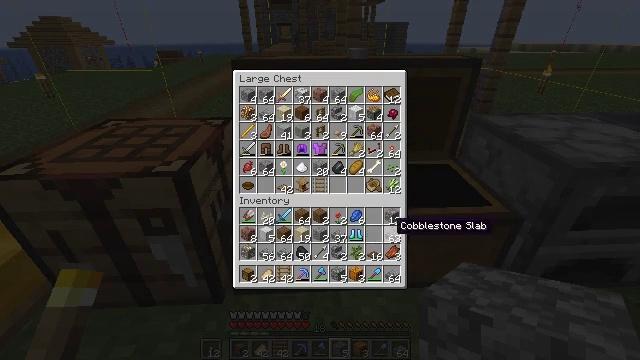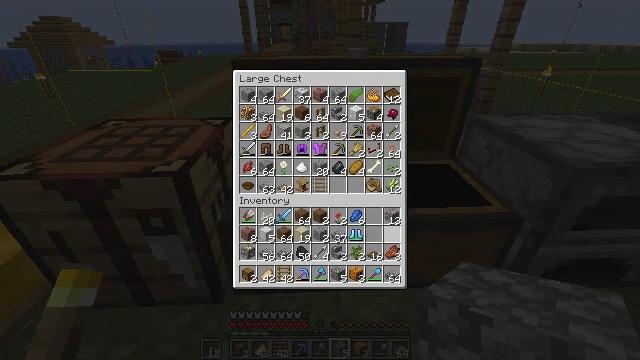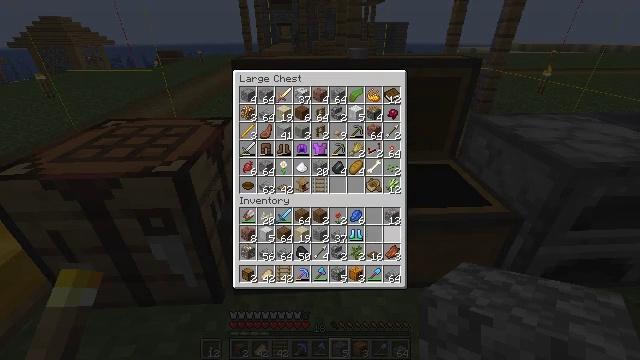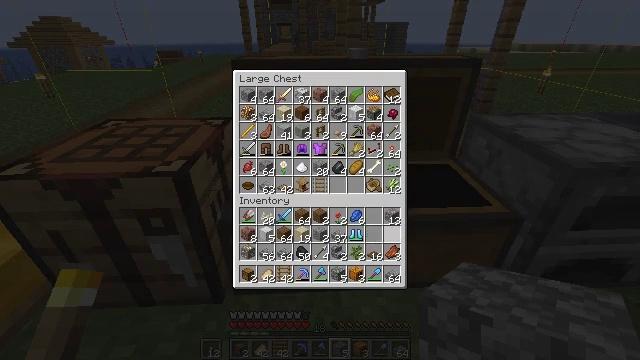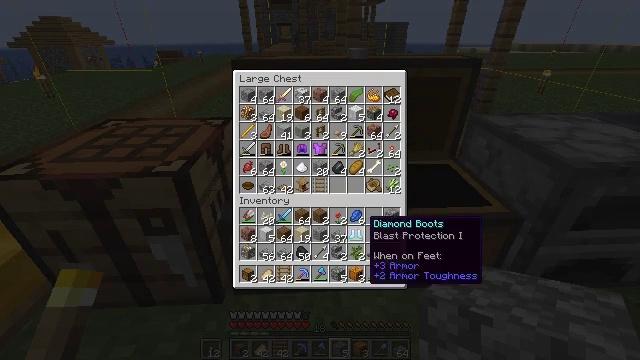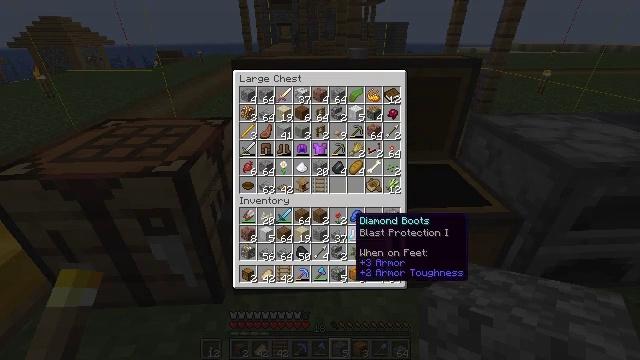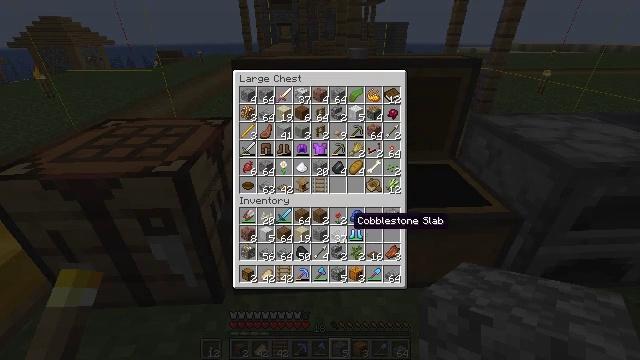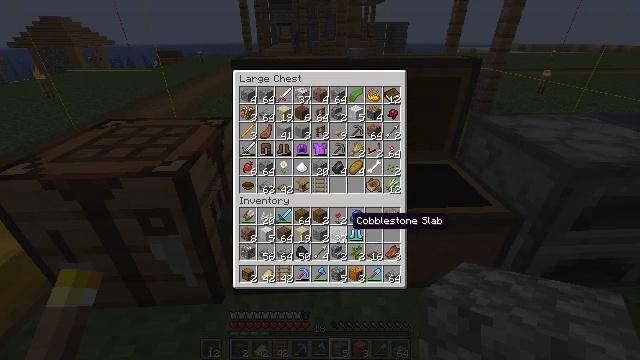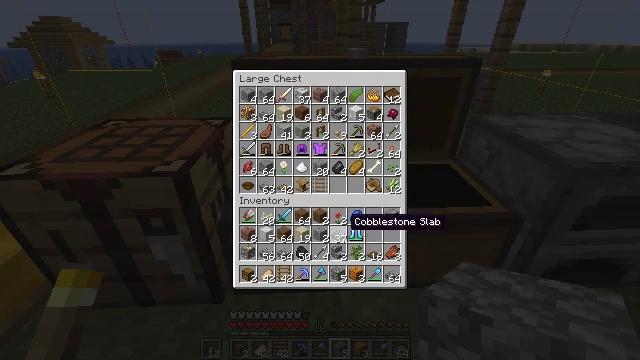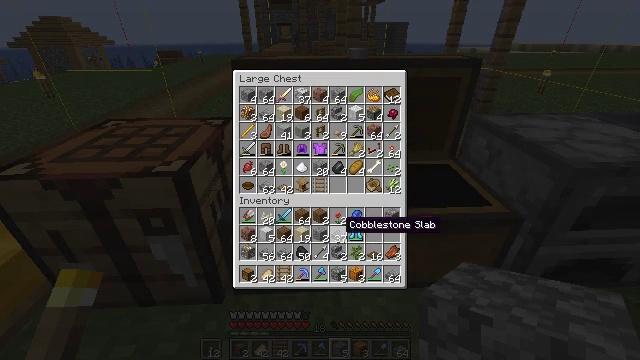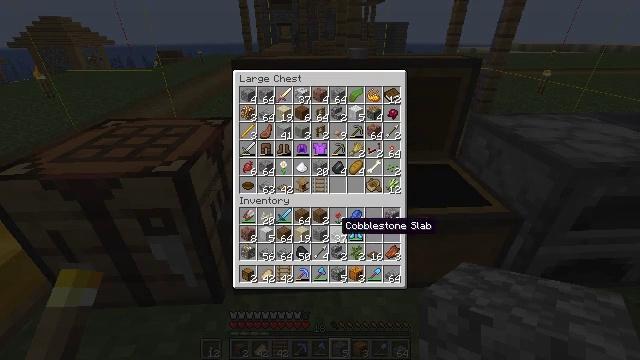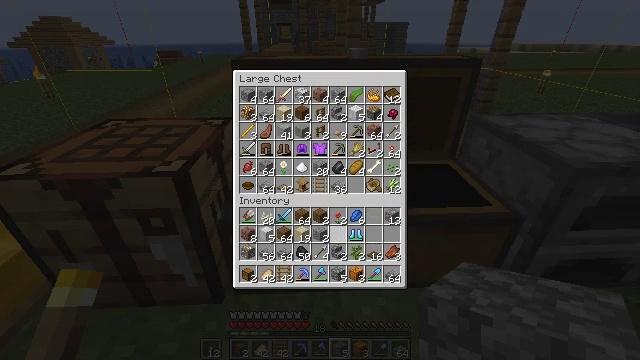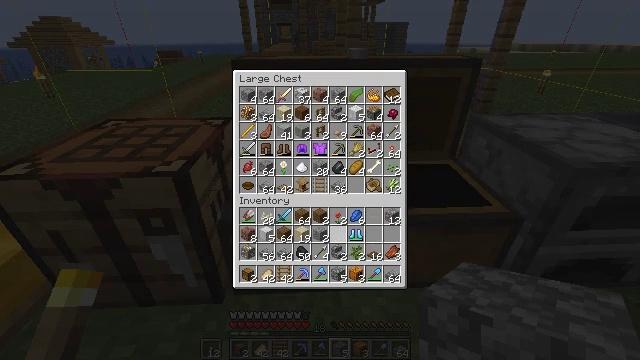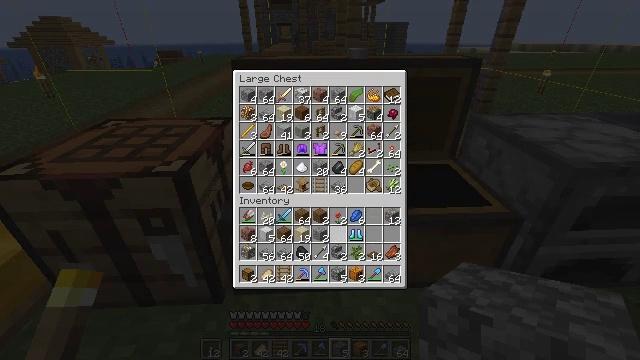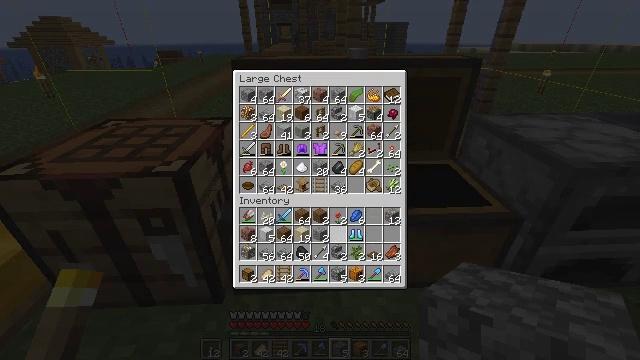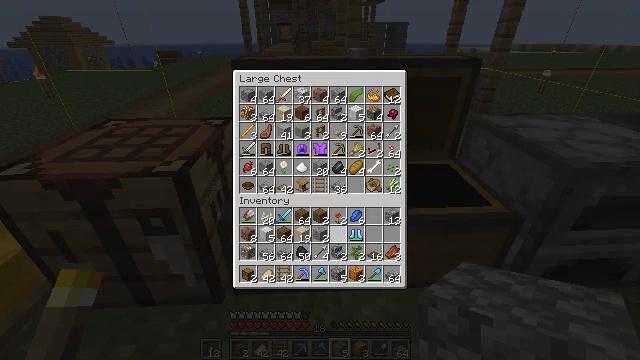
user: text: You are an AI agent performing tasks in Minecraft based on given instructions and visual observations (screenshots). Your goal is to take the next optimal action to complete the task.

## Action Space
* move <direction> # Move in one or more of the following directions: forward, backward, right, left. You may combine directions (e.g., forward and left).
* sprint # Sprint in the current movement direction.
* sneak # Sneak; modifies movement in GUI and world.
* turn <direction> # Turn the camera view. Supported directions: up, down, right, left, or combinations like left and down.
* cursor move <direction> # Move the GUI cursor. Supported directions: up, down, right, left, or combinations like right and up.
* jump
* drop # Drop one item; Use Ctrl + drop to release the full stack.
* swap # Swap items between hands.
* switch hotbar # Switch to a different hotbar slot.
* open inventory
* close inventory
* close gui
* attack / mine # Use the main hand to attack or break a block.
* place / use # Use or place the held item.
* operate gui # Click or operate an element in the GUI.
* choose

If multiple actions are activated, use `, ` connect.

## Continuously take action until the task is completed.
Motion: motion action
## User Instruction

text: Mine the soul sand in the Nether.
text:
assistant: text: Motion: sneak, operate gui
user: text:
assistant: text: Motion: sneak, operate gui
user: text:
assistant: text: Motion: sneak, operate gui
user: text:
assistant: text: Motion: sneak, cursor move left
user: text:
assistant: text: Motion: sneak, cursor move left
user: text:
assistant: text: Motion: sneak
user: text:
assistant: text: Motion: sneak
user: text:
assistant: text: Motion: sneak
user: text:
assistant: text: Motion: sneak
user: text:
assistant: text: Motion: sneak
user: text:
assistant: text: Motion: sneak, operate gui
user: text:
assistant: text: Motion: sneak, operate gui
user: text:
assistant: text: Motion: sneak, operate gui
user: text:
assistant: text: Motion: sneak
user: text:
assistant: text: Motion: sneak
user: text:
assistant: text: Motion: sneak
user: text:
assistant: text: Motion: sneak
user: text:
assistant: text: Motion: sneak
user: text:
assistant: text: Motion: sneak
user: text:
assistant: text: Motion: sneak
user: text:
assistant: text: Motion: sneak
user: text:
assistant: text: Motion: sneak
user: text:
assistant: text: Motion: sneak
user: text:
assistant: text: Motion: sneak
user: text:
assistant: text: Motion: sneak, cursor move right
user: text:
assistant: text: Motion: sneak, cursor move right
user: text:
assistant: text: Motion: sneak, cursor move right
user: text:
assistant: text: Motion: sneak
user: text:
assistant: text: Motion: sneak
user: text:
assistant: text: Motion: sneak